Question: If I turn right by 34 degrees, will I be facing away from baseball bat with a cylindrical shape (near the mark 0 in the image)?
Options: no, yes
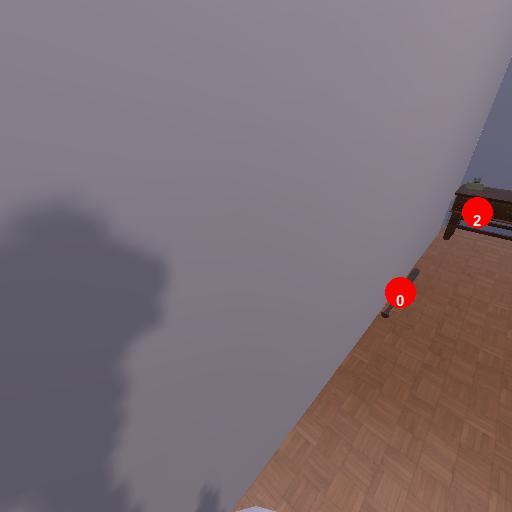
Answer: no